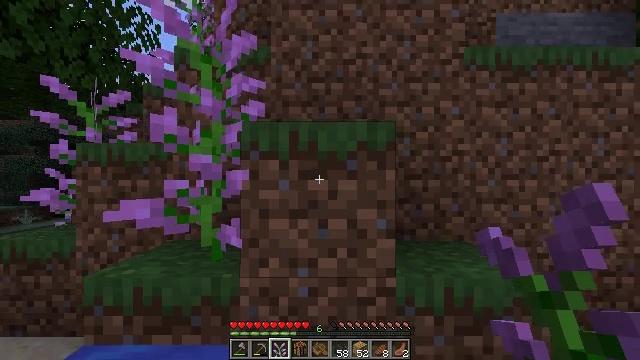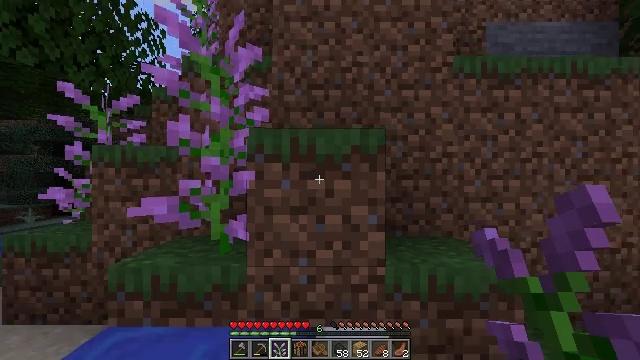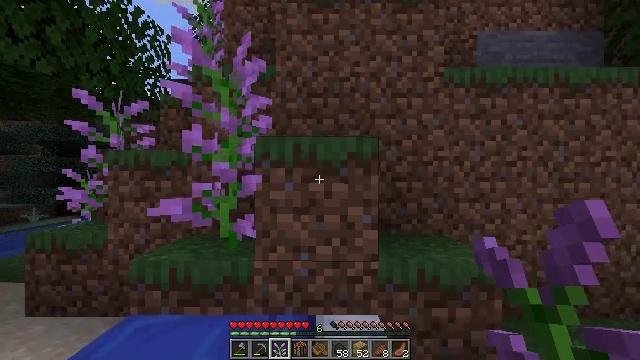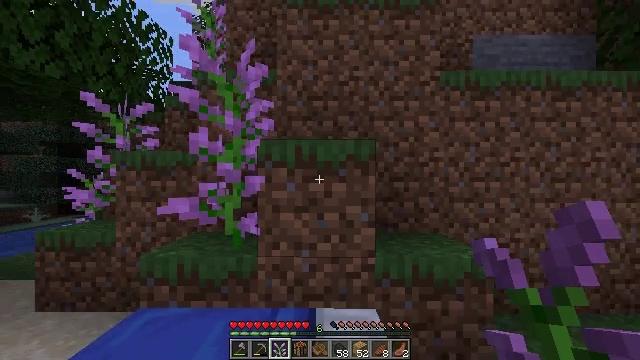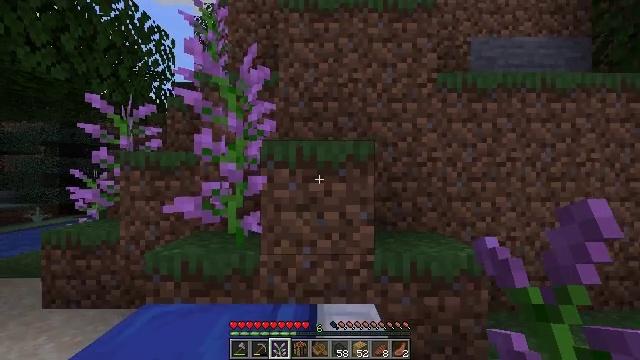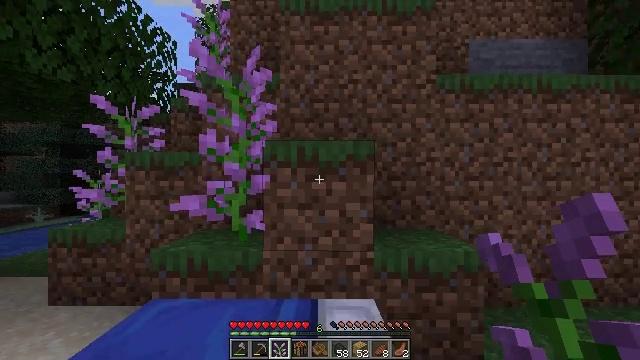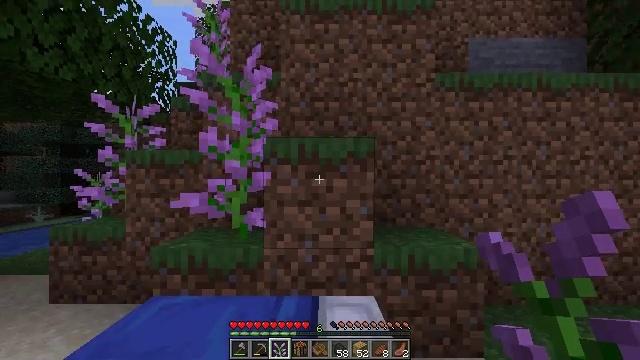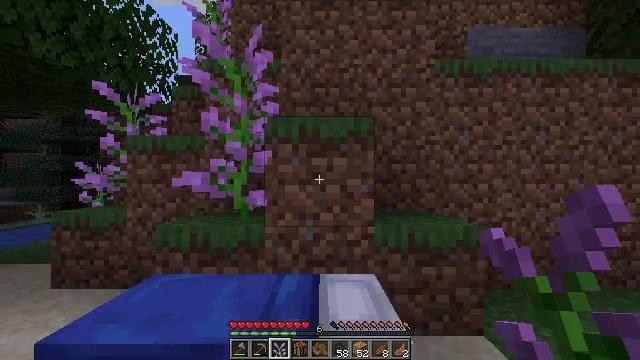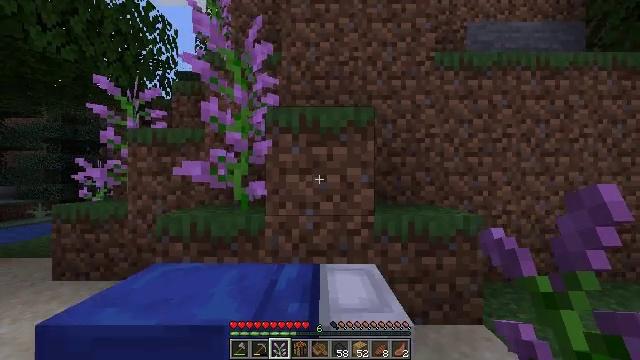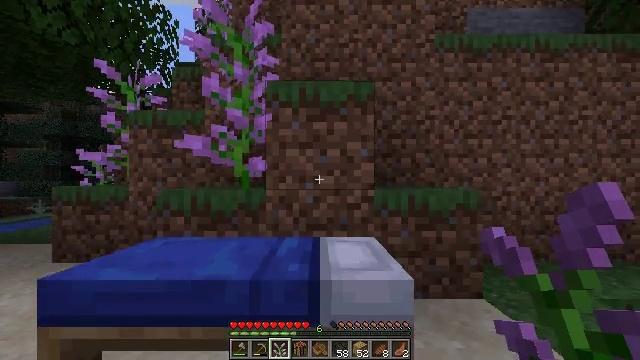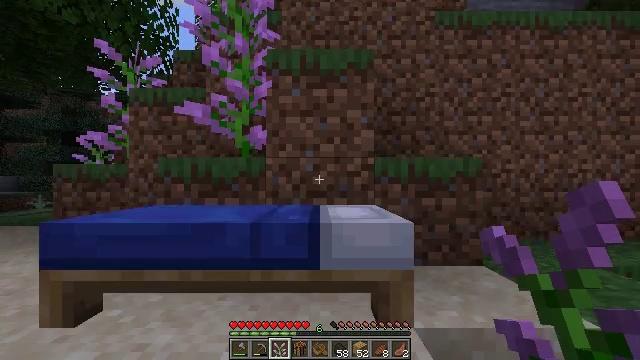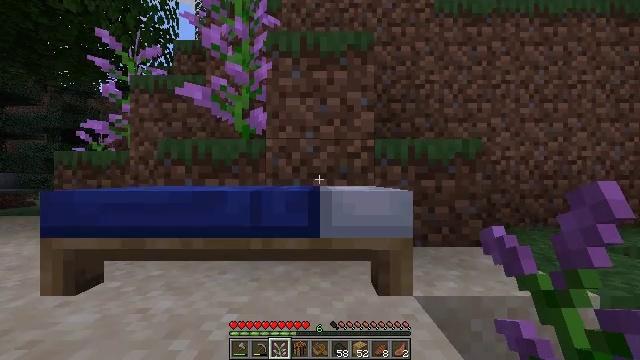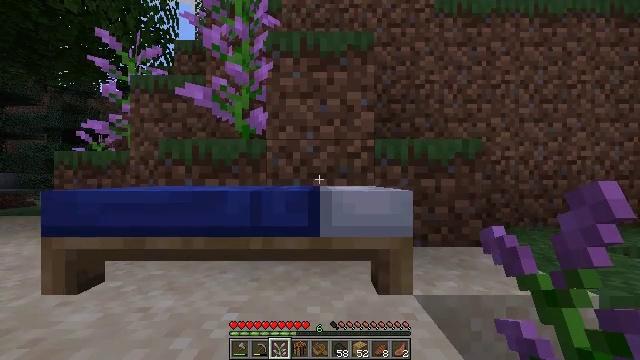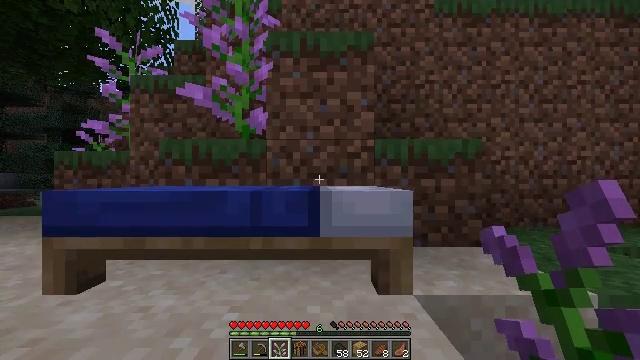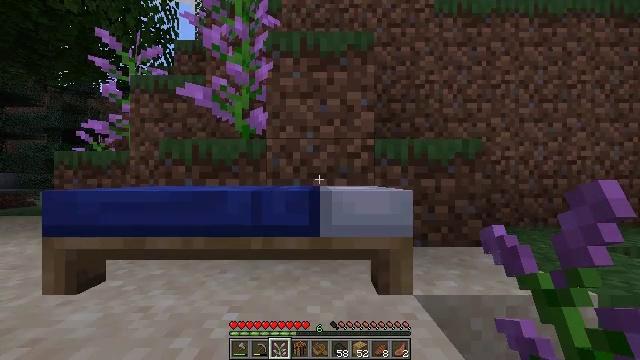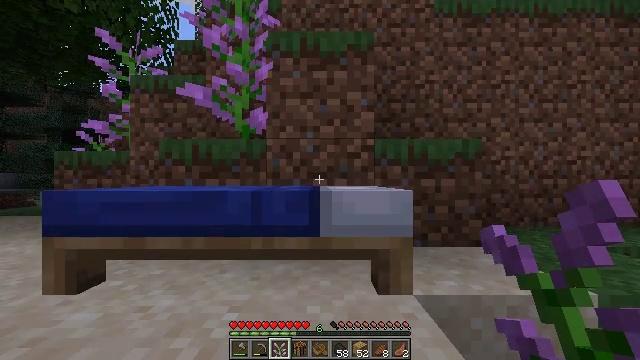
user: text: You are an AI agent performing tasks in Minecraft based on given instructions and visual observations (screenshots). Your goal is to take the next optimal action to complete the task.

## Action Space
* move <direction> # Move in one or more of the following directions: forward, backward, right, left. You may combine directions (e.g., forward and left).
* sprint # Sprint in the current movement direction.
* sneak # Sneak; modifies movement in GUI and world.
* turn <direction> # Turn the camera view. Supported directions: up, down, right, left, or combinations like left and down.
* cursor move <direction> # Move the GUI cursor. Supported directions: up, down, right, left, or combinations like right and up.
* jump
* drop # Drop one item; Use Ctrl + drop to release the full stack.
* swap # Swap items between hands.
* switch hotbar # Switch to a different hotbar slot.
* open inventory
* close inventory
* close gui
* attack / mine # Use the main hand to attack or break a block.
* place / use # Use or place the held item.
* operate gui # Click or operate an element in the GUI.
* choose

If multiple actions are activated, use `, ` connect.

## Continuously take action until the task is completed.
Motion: motion action
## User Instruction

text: Break the blue bed to move it.
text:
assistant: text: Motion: move back, turn left and down
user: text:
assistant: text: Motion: move back, turn left and down
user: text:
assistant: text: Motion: turn left and down
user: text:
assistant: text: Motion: no_op
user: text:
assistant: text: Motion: no_op
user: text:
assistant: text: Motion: no_op
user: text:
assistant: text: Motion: no_op
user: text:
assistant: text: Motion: no_op
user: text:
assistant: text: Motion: no_op
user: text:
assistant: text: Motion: no_op
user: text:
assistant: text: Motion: turn right and down
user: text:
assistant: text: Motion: turn right
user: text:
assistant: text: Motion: turn right and up
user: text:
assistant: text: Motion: turn right and up
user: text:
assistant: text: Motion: turn right and up
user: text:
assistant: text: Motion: turn right and up
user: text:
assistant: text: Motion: turn right and up, attack / mine
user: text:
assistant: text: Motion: attack / mine
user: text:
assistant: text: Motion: attack / mine
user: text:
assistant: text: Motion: attack / mine
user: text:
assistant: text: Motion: no_op
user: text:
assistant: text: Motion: no_op
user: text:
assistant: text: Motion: no_op
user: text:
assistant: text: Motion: no_op
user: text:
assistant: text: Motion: no_op
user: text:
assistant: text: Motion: turn down, attack / mine
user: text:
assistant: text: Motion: turn left and down, attack / mine
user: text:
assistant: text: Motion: turn left and down, attack / mine
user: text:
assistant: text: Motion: turn left and down, attack / mine
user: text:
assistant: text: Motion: attack / mine